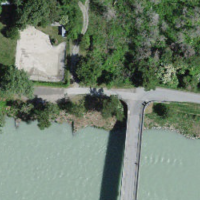
EUNIS habitat code: 23
Species observed at this site:
Medicago sativa
Phoenicurus phoenicurus
Sciurus vulgaris